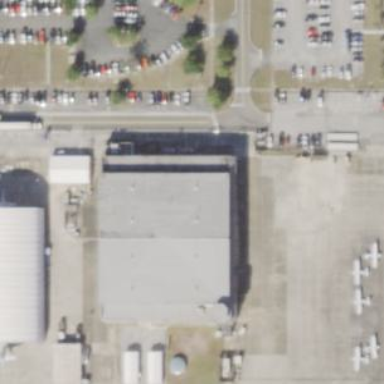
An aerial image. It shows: Hangar.